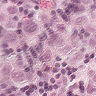
Metastatic tissue present: yes